Question: What is the result of this measurement?
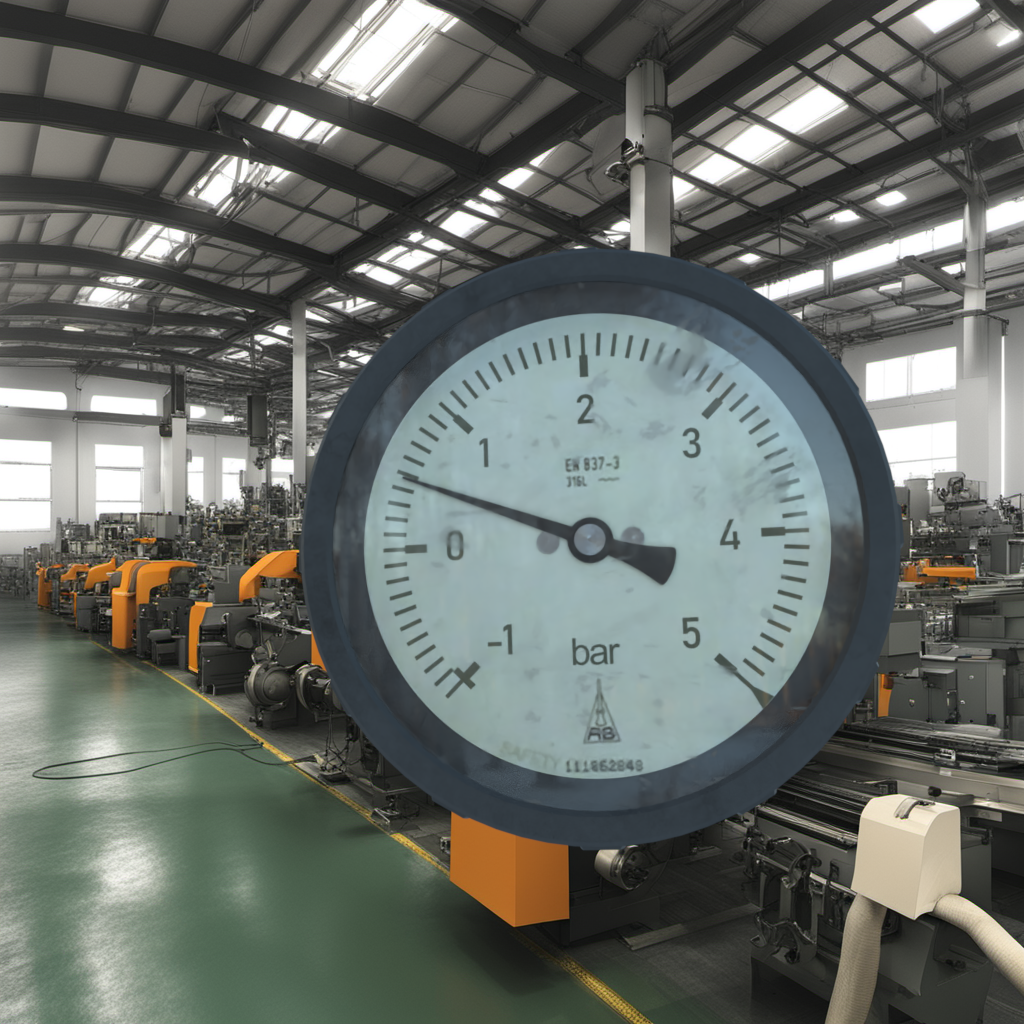
Answer: The result is 0.45
Question: What is the value range of this measurement?
Answer: The range is from -1 to 5
Question: What is the minimum and maximum value of the measurement shown in the image?
Answer: The minimum value is -1 and the maximum value is 5